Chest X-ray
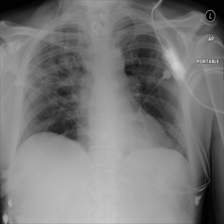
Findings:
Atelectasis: negative
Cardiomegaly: negative
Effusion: negative
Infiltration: positive
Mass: negative
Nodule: negative
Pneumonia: negative
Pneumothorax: negative
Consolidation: negative
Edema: negative
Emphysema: negative
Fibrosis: negative
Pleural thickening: negative
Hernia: negative